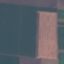
Land use / land cover class: AnnualCrop